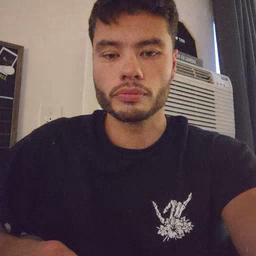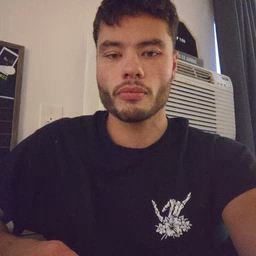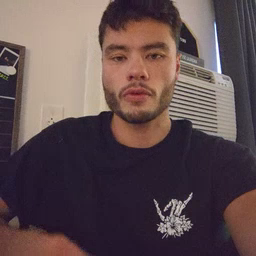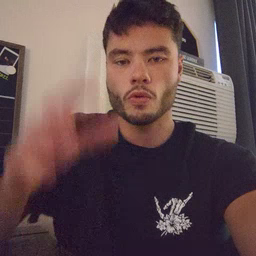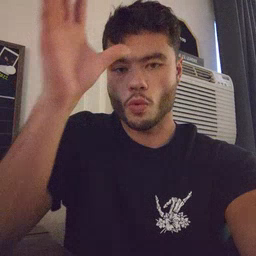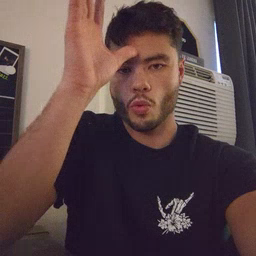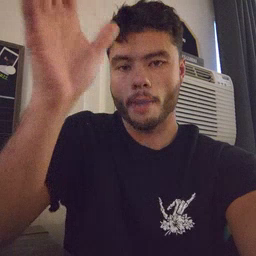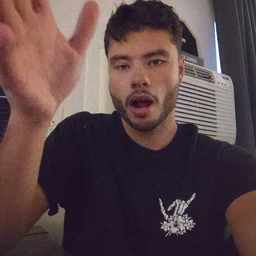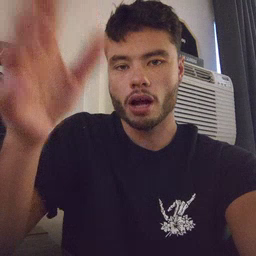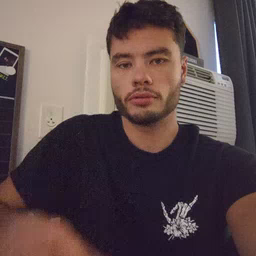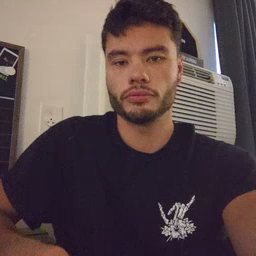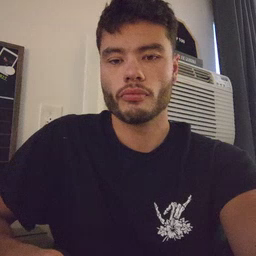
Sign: grandpa